Question: I tried to implement stripe into an iOS app through its online documentation. Everything good so far, now pushing the paymentView onto my navigation controller stack I get a completely broken screen. Thought it'd be a problem with the stripe view but when I do not log in (see code below - no identification token given) and the login screen is being pushed instead, it is completely black too. It cant be a problem with that view cause it loads just fine if I push the login view from another view before this one.
So why does pushing view via the buyButtonAction below give me black / fucked up screens?!
Ive been on this for hours.. nothing seems to work.
A pic:

'''
the important code part:
@interface PaymentViewController ()
@end
@implementation PaymentViewController
@synthesize stripeCard = _stripeCard;
@synthesize stripeView;
@synthesize passedProductId;
- (id)initWithNibName:(NSString *)nibNameOrNil bundle:(NSBundle *)nibBundleOrNil
{
self = [super initWithNibName:nibNameOrNil bundle:nibBundleOrNil];
if (self) {
// Custom initialization
}
return self;
}
- (void)viewDidLoad
{
[super viewDidLoad];
// Do any additional setup after loading the view.
self.stripeView = [[STPView alloc] initWithFrame:CGRectMake(15,20,290,55)
andKey:@"pk_test_45mqixOu8N9S4lQ6cdn1OXBD"];
self.stripeView.delegate = self;
[self.view addSubview:self.stripeView];
}
'''
And the call:
'''
-(void)buyButtonAction:(id)sender
{
tokenClass *tokenObject = [tokenClass getInstance];
NSLog(@"%@", tokenObject.token);
if (tokenObject.token == nil) {
LoginController *loginController = [[LoginController alloc] init];
[self.navigationController pushViewController:loginController animated:YES];
} else {
NSLog(@"%@", tokenObject.token);
CGPoint hitPoint = [sender convertPoint:CGPointZero toView:self.tableView];
NSIndexPath *hitIndex = [self.tableView indexPathForRowAtPoint:hitPoint];
PaymentViewController *payView = [[PaymentViewController alloc] init];
payView.passedProductId = [[self.productData valueForKey:@"id"] objectAtIndex:hitIndex.row];
NSLog(@"passing %@", payView.passedProductId);
// push payment view
payView.navigationItem.title = @"One-Click-Payment";
[self.navigationController pushViewController:payView animated:YES];
}
}
'''
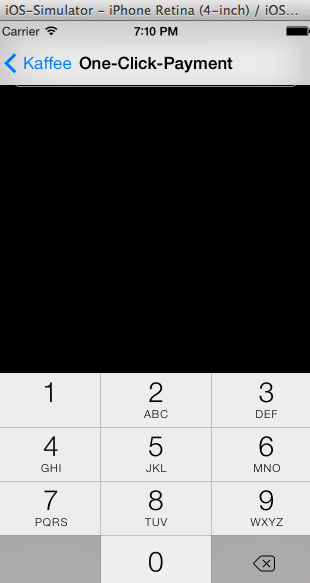
Answer: We can see that there's a view behind the navigation bar. It's an iOS 7 related issue. Add this line to your 'viewDidLoad':
'''
if ([self respondsToSelector:@selector(edgesForExtendedLayout)])
self.edgesForExtendedLayout = UIRectEdgeNone;
'''
Or change your 'self.stripeView' frame by adding '64' to 'y':
'''
CGRectMake(15,84,290,55)
'''
Useful link: <URL>